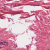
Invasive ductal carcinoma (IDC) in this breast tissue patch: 0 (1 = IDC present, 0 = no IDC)